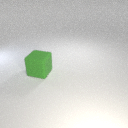
large green rubber cube